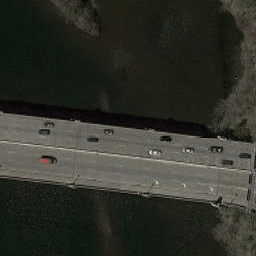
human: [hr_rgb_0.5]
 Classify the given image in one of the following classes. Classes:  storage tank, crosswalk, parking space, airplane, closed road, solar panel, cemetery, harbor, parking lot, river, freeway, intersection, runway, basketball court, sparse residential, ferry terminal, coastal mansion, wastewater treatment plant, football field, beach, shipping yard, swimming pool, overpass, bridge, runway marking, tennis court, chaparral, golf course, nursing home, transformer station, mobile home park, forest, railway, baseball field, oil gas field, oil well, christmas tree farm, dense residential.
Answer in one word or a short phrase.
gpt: bridge